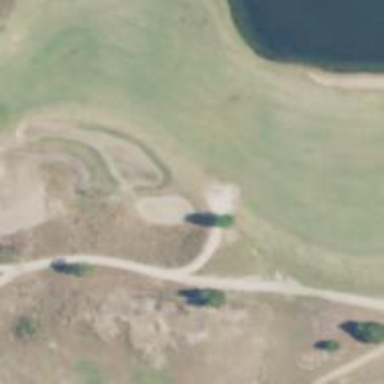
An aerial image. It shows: Path for both road and golf.